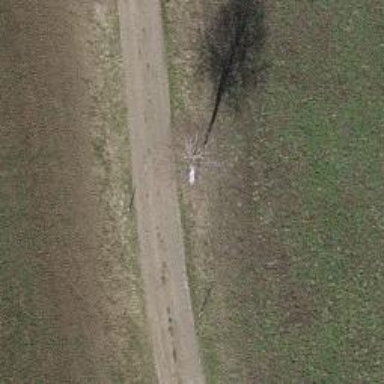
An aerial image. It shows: Broadleaved tree in natural setting.